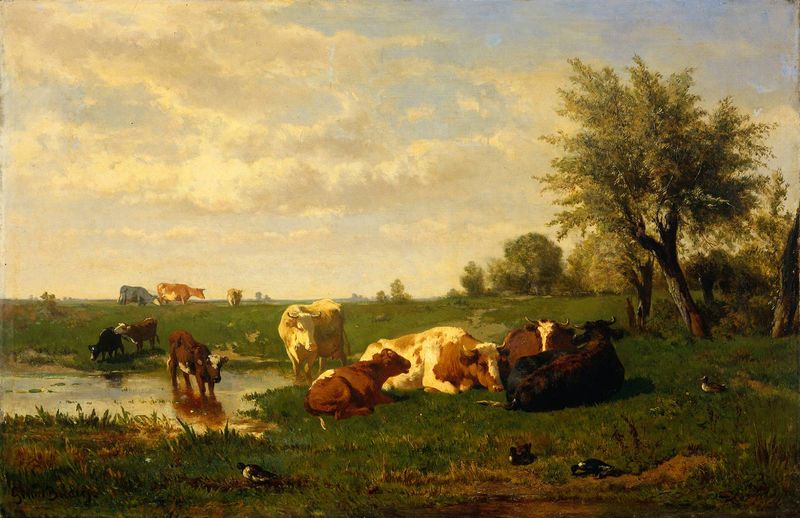
Titel: Kühe auf der Wiese
Künstler: Albert Gerard Bilders
Standort: Amsterdam
Institution: Rijksmuseum
Schlagwörter: baum, blau, blätter, himmel, laub, schatten, vogel, wasser, weiß, wolken, bäume, grün, impressionismus, landschaft, ocker, see, teich, ufer, abend, braun, grau, hintergrund, licht, schwarz, vordergrund, gras, haus, rasen, tier, tiere, wiese, wolke, beige, malerei, saufen, trinken, stehen, bach, dämmerung, erde, feld, ferne, horizont, kühe, natur, spiegelung, stamm, vieh, vögel, weide, weite, gewässer, sonne, wole, gold, realismus, england, stilleben, pfütze, liegen, ente, mittag, hang, herde, kuh, landschaftsmalerei, rind, alm, koppel, enten, idylle, böschung, romantik, constable, liegend, courbet, rinder, weiden, idyll, schlamm, sumpf, sonnig, flecken, gefleckt, tümpel, tränke, euter, fleckvieh, hörner, tränken, braune, buntvieh, gescheckt, ochsen, krähen, weise, wasserstelle, kalb, weiter, schwaz, kuhherde, zehn, ruhend, kälber, langsam, romanti, atur, naß, wasserloch, haöme, wassertränke, iylle, braunbunte